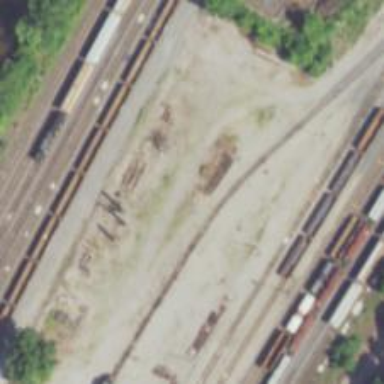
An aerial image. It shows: Railway yard.